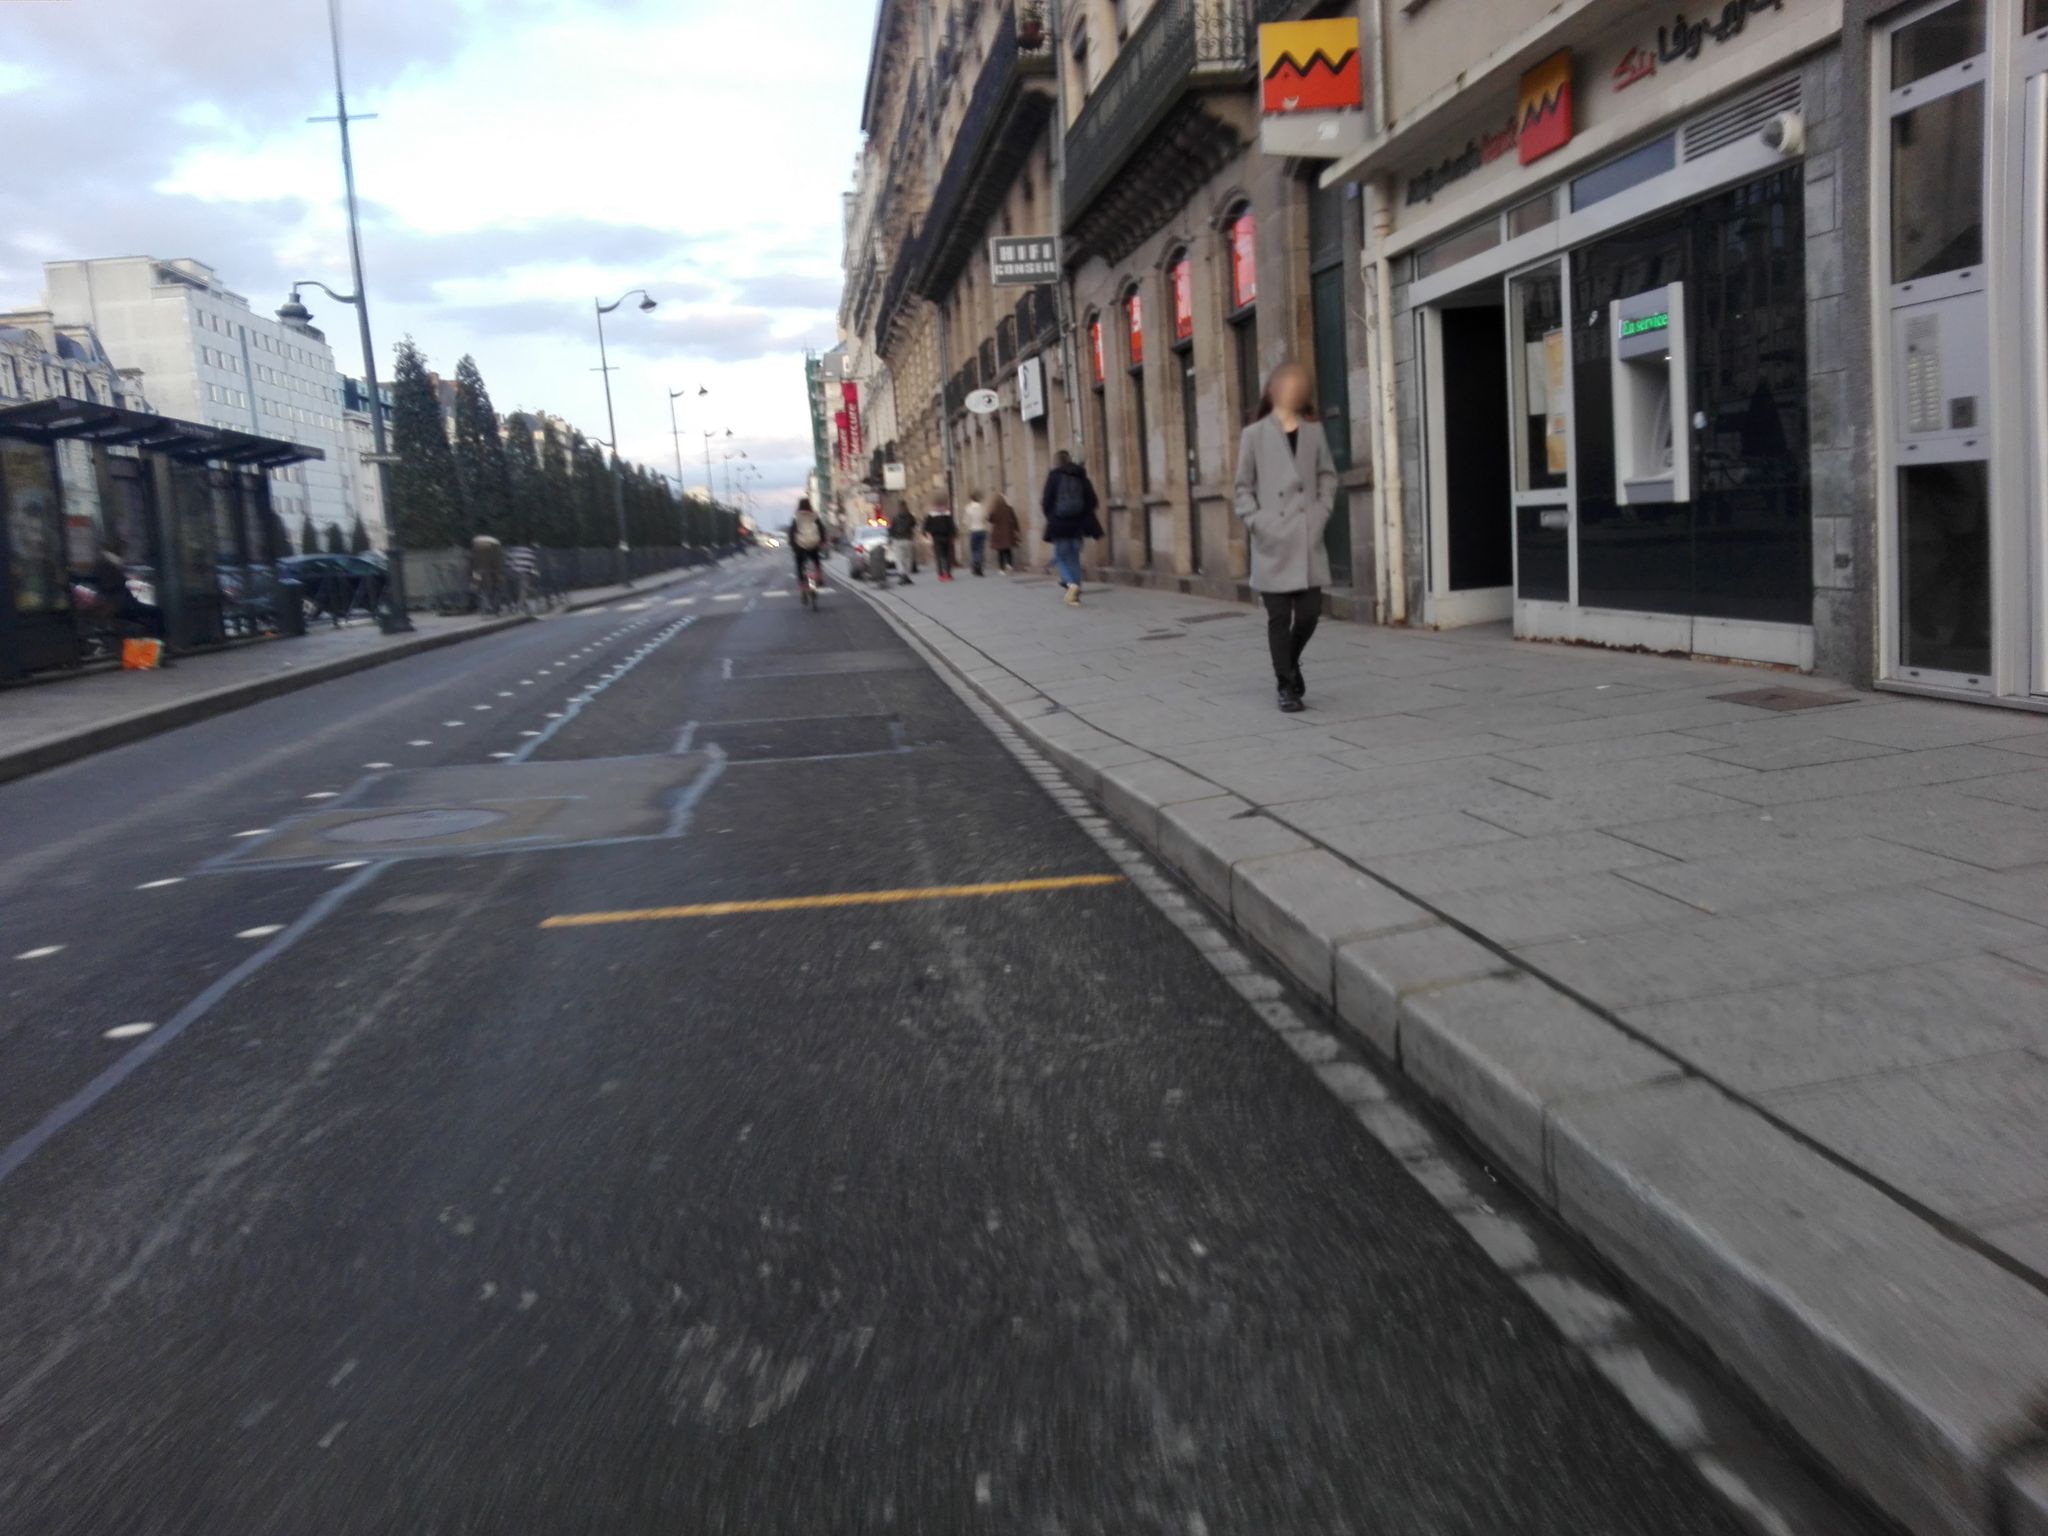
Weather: cloudy
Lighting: day
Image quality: good
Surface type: cycling surface
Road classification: living_street, service
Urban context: urban centre
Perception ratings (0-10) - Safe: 6.71, Lively: 8.89, Beautiful: 8.28, Boring: 6.72, Depressing: 3.22, Wealthy: 2.44